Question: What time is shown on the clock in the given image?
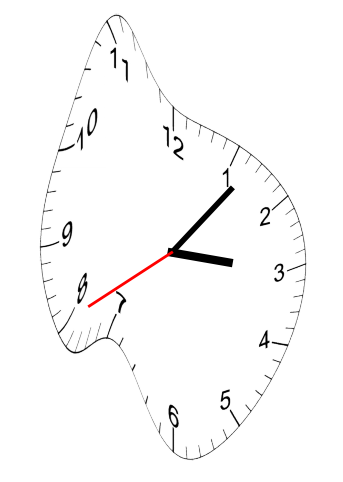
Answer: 03:06:40